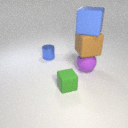
large purple rubber sphere below large blue rubber cube